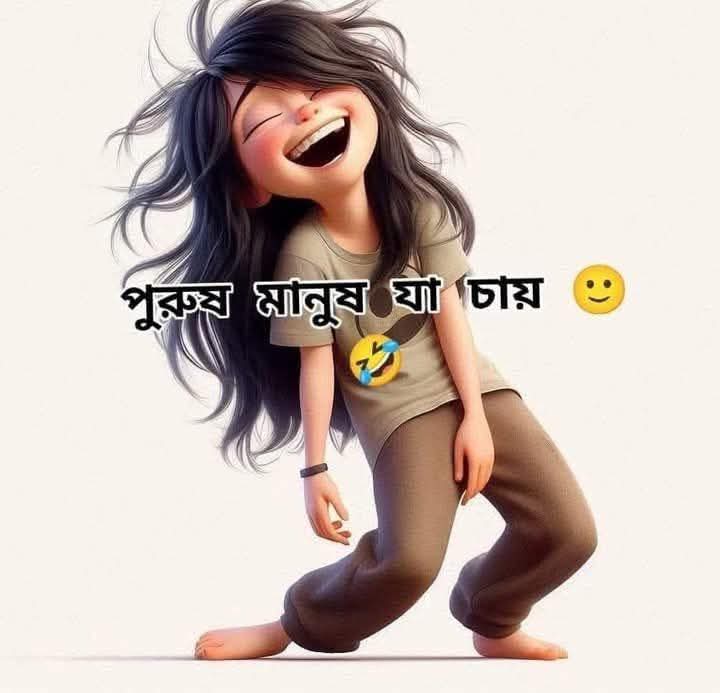
Text: পুরুষ মানুষ যা চায়
Label: Non Hate